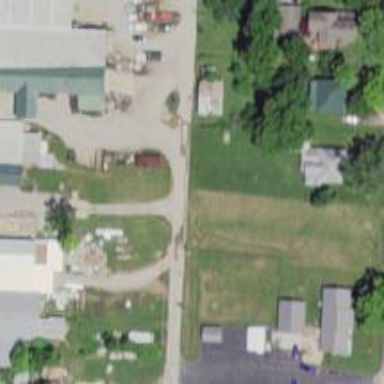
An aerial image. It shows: Alley classified as service road.